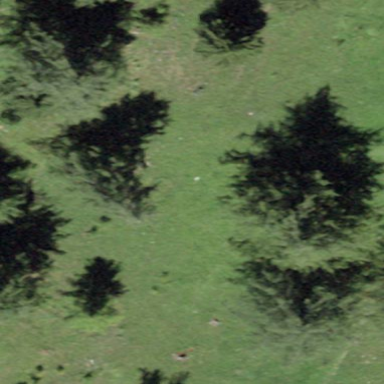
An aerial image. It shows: Forest area.